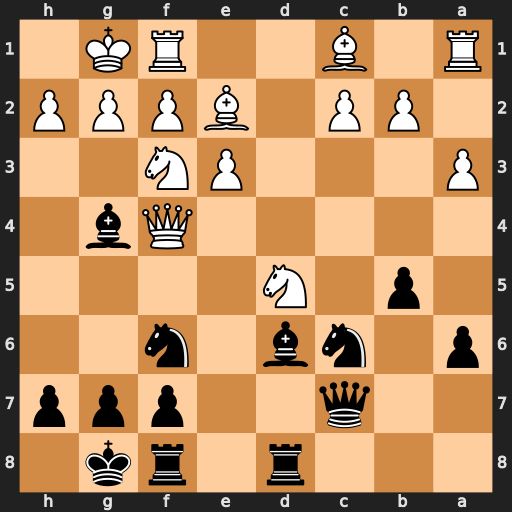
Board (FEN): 3r1rk1/2q2ppp/p1nb1n2/1p1N4/5Qb1/P3PN2/1PP1BPPP/R1B2RK1
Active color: b
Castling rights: -
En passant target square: -
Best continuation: Bxf4 Nxc7 Bxc7